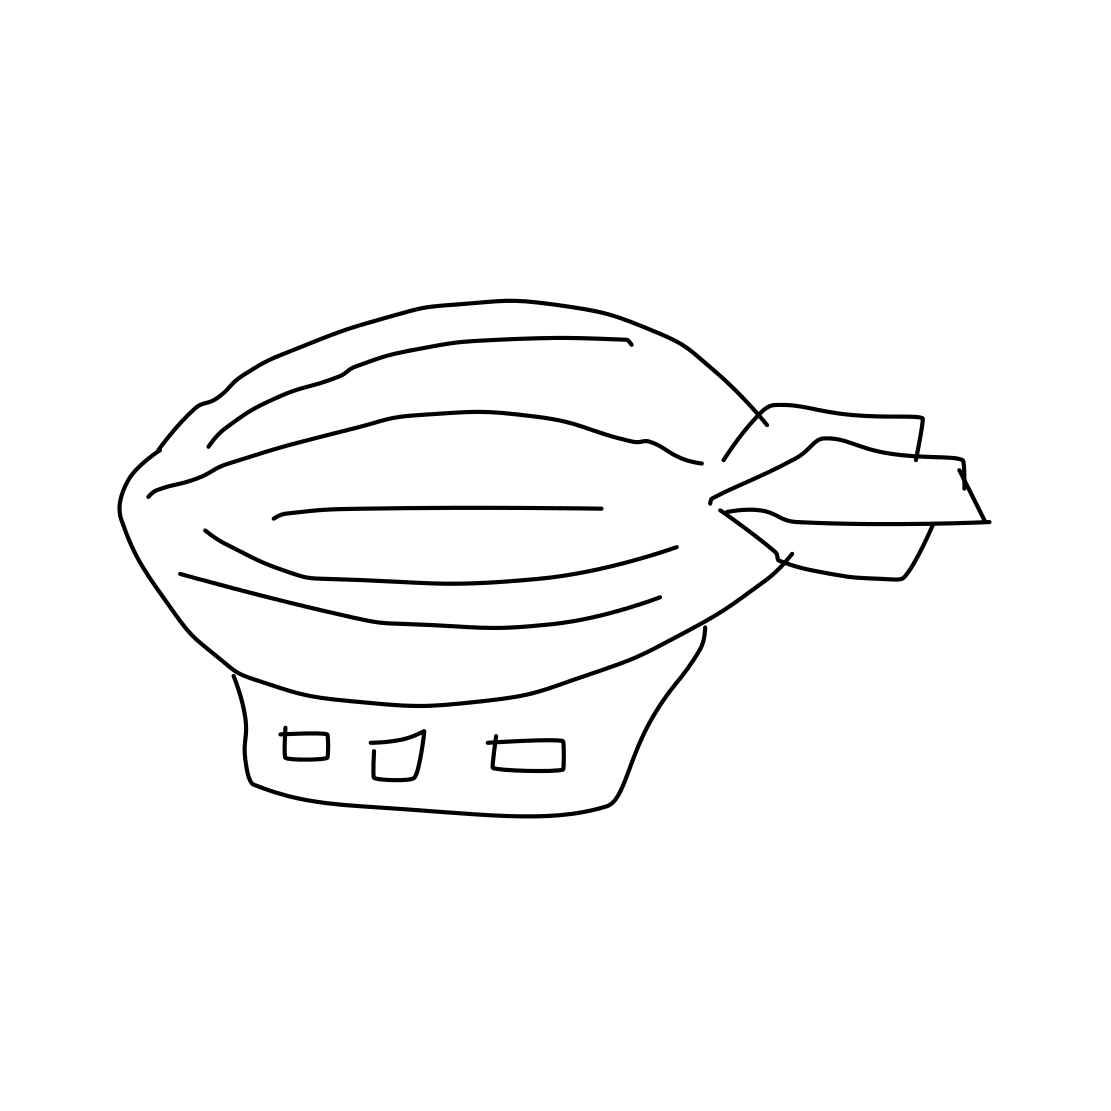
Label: blimp